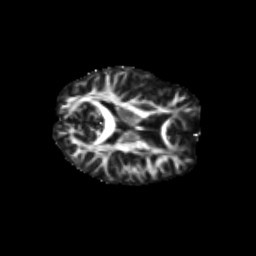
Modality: FA
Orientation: axial
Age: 41
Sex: female
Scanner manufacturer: siemens
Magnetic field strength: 3 T
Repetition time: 1.8 s
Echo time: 0.07 s